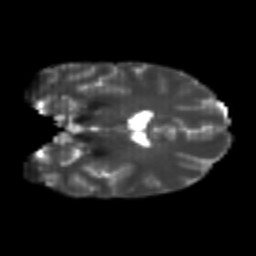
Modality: T2w
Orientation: coronal
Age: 26
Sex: female
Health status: healthy
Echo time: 0.074 s